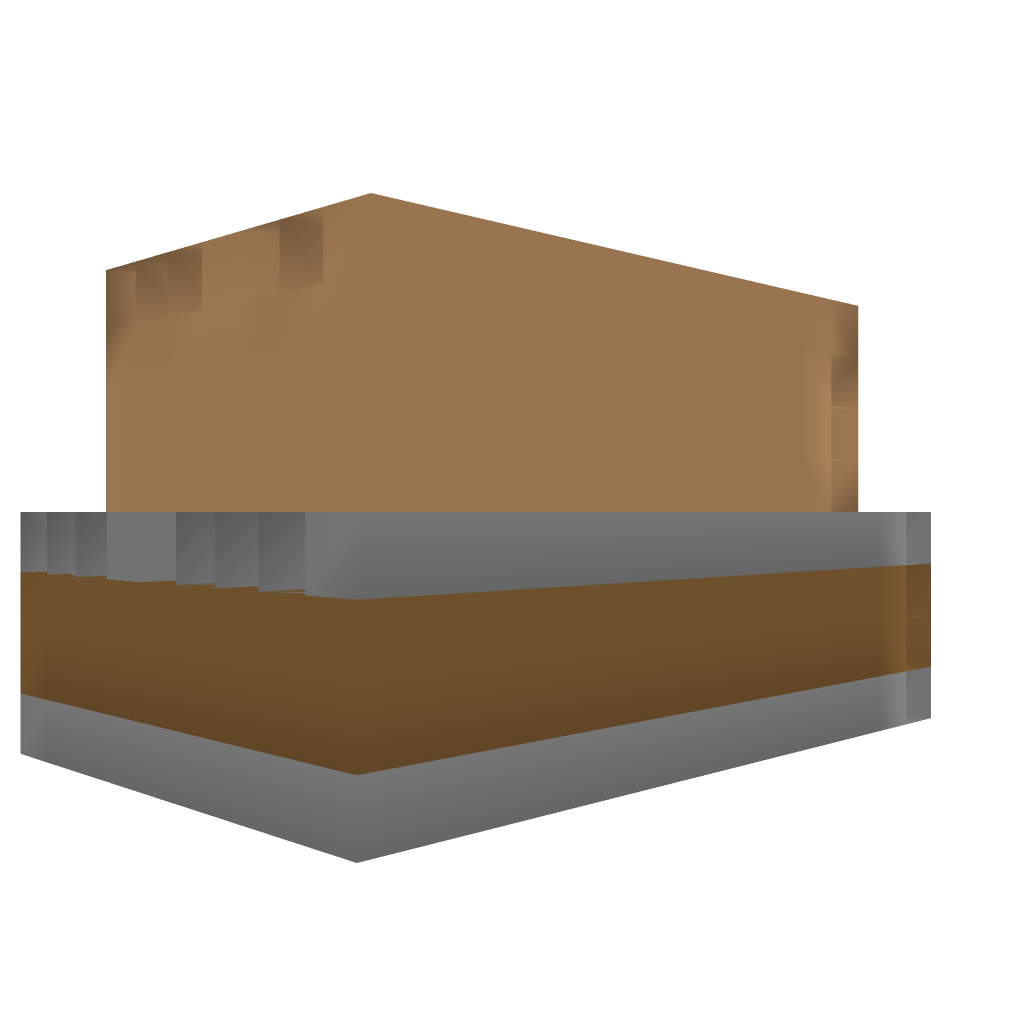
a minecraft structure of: Library cube wooden house no roof 40% earth below